Field crop: maize
Growth stage: 2
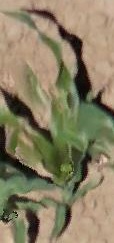
Species: maize